Question: Hello i am having problems to align 2 icons and text view in center of the icons .
actually the first icon and the text are align properly but the last icon "playIcon" is not aligned.I want him in the right corner.. all aligned.
this is what i have
--
## this is my XML
'''
<?xml version="1.0" encoding="utf-8"?>
<TableLayout xmlns:android="http://schemas.android.com/apk/res/android"
xmlns:tools="http://schemas.android.com/tools"
android:layout_width="fill_parent"
android:layout_height="fill_parent"
android:clickable="false"
android:descendantFocusability="blocksDescendants"
tools:context=".MainActivity" >
<TableRow
android:layout_width="wrap_content"
android:layout_height="wrap_content"
android:stretchColumns="3"
android:layout_margin="5dp" >
<ImageView
android:id="@+id/img"
android:layout_width="wrap_content"
android:layout_height="wrap_content"
android:layout_marginLeft="10dp"
android:contentDescription="TODO" />
<TextView
android:id="@+id/txt"
android:layout_width="wrap_content"
android:layout_height="wrap_content"
android:layout_marginTop="10dp"
android:gravity="center"
android:textColor="#FFF"
android:textSize="@dimen/text_size"
android:textStyle="bold|italic"
android:typeface="serif" />
<ImageView
android:id="@+id/playbutton"
android:layout_width="wrap_content"
android:layout_height="wrap_content"
/>
'''
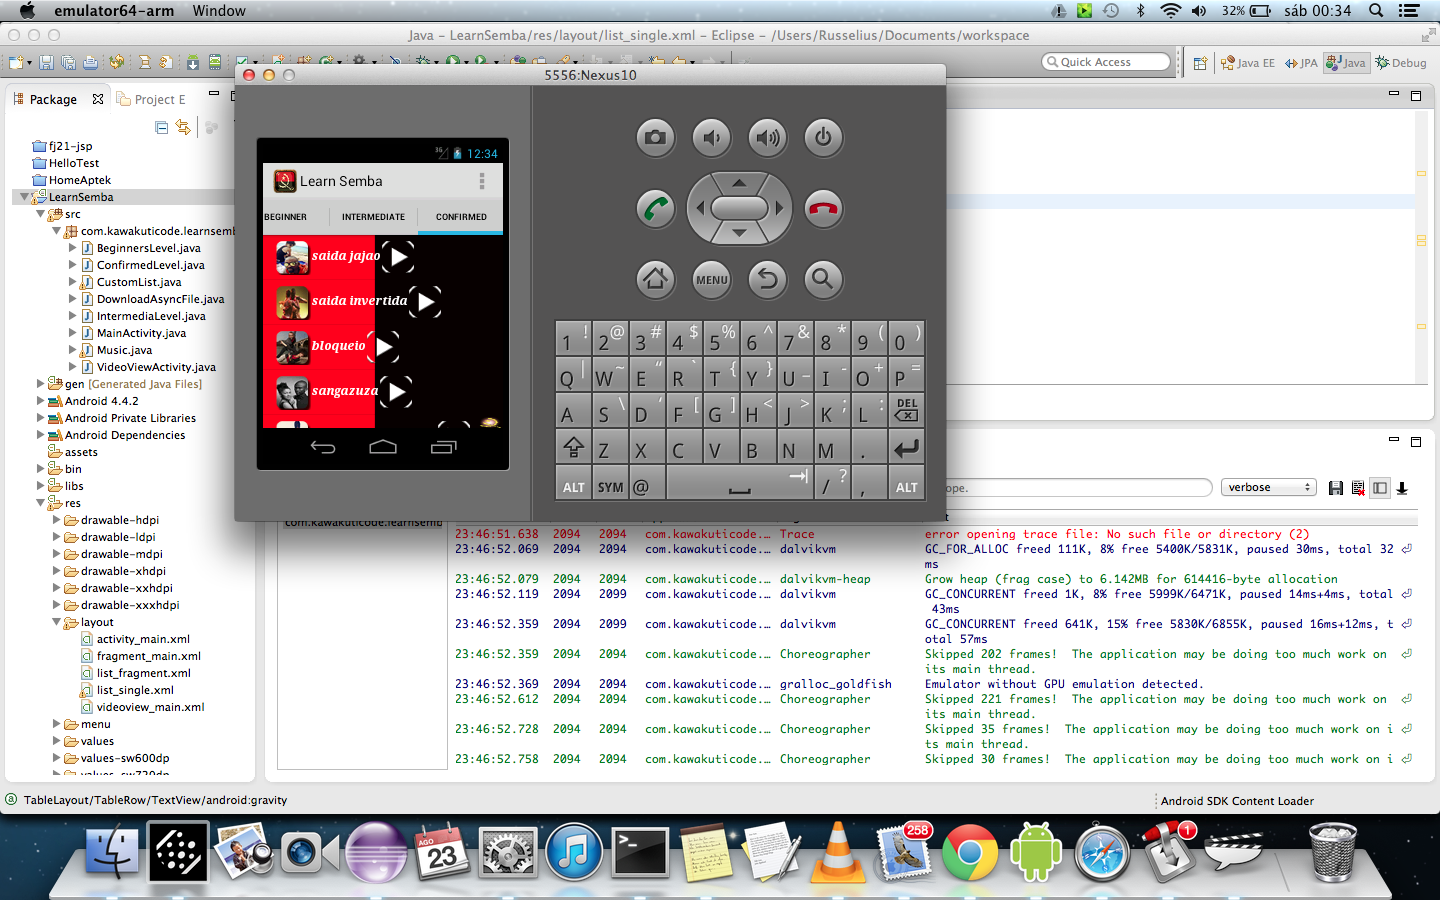
Answer: You can use RelativeLayout for align images in left and right.
Something like this code :
'''
<?xml version="1.0" encoding="utf-8"?>
<RelativeLayout xmlns:android="http://schemas.android.com/apk/res/android"
xmlns:tools="http://schemas.android.com/tools"
android:layout_width="wrap_content"
android:layout_height="wrap_content">
<ImageView
android:id="@+id/img"
android:layout_width="wrap_content"
android:layout_height="wrap_content"
android:layout_alignParentLeft="true"
android:layout_centerVertical="true"
android:contentDescription="TODO"
android:src="@drawable/ic_launcher" />
<TextView
android:id="@+id/txt"
android:layout_width="wrap_content"
android:layout_height="wrap_content"
android:layout_marginTop="10dp"
android:layout_toRightOf="@id/img"
android:layout_toLeftOf="@id/img2"
android:gravity="center"
android:text="Test"/>
<ImageView
android:id="@+id/img2"
android:layout_width="wrap_content"
android:layout_height="wrap_content"
android:layout_alignParentRight="true"
android:layout_centerVertical="true"
android:contentDescription="TODO"
android:src="@drawable/ic_launcher" />
</RelativeLayout>
'''
Use android:layout_alignParentLeft="true" for left image and android:layout_alignParentRight="true" for right image. also use android:layout_centerVertical="true" for both of them.
I hope this code will be useful